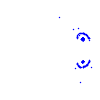
Particle: kaon